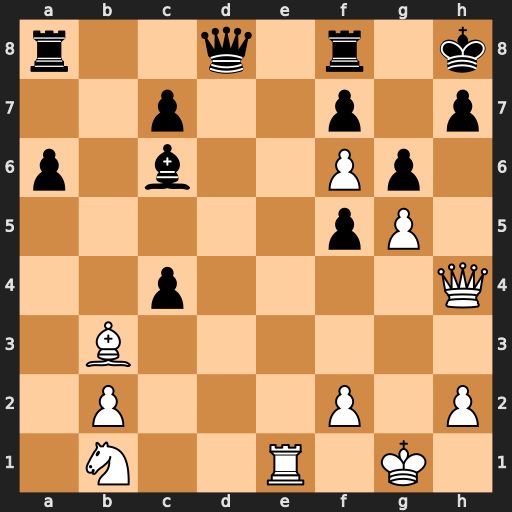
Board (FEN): r2q1r1k/2p2p1p/p1b2Pp1/5pP1/2p4Q/1B6/1P3P1P/1N2R1K1
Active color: w
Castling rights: -
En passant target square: -
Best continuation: Qh6 Rg8 Re3